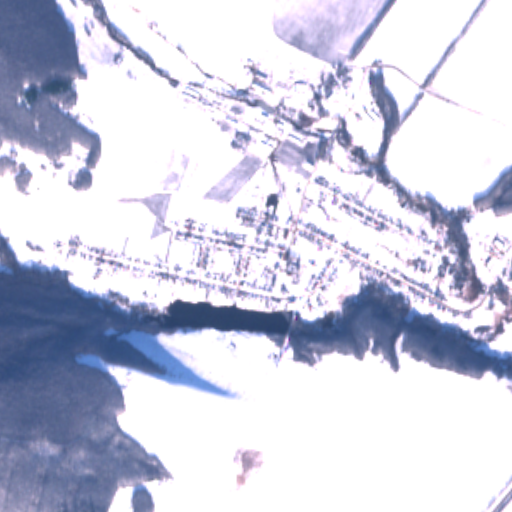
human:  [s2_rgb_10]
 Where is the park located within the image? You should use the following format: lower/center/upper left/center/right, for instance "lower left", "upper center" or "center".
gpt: The park is located in the upper center of the image.
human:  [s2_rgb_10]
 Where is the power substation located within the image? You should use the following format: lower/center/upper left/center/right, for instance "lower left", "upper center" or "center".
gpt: The power substation is located in the center of the image.
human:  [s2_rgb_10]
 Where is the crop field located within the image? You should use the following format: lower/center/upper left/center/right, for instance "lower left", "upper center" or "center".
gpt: There is no crop field in the image.